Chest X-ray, AP view. Patient: 45 years old, sex F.
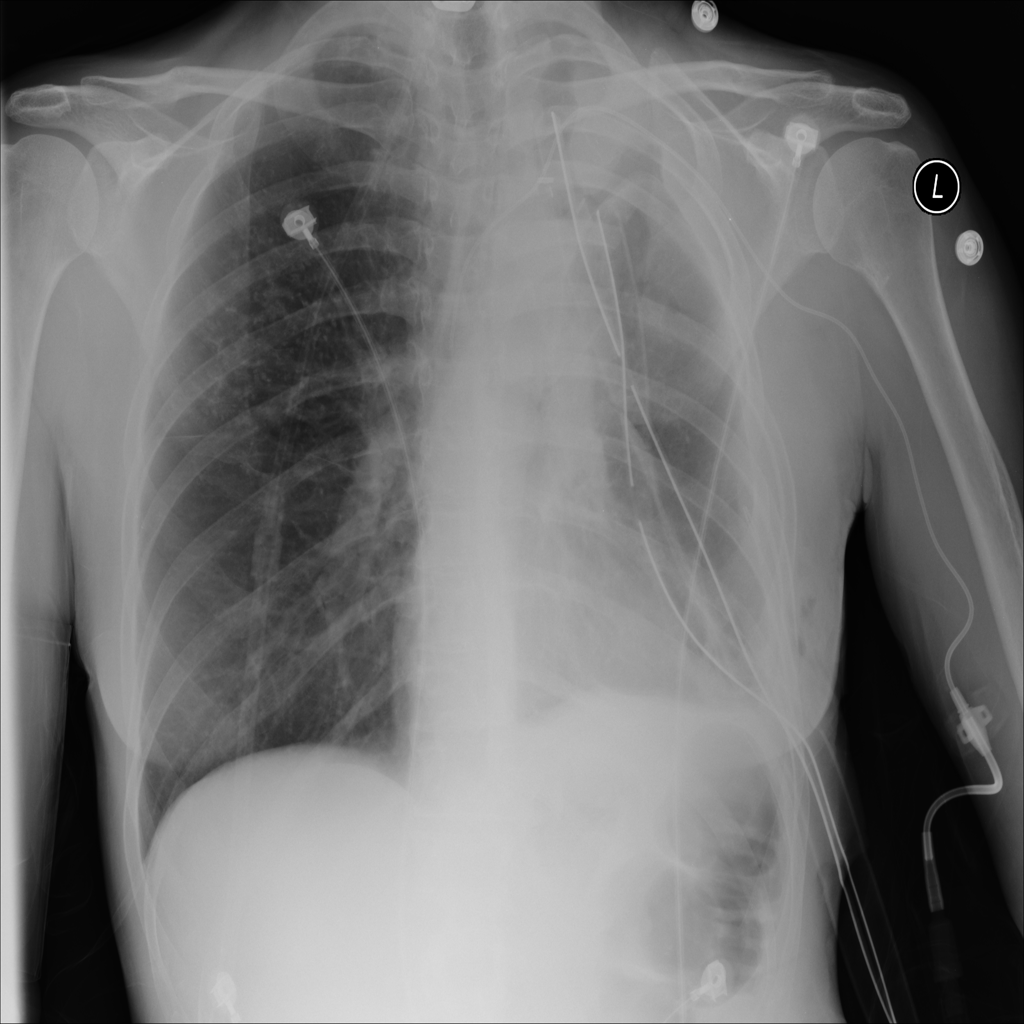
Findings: Effusion, Infiltration, Nodule, Pneumothorax